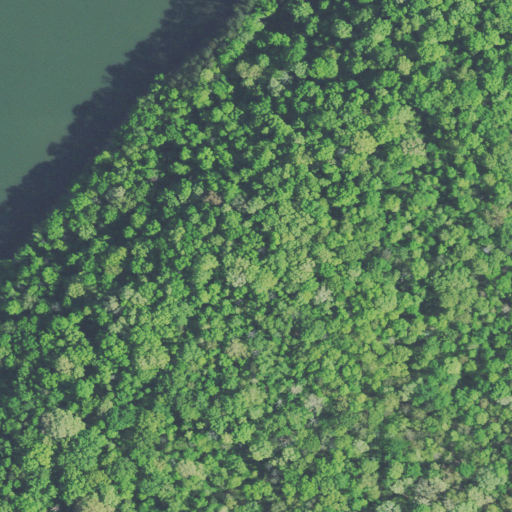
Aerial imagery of mountain in Tennessee named Murphy Hill containing deciduous forest, open water, mixed forest, and evergreen forest